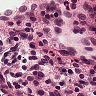
Metastatic tissue present: no